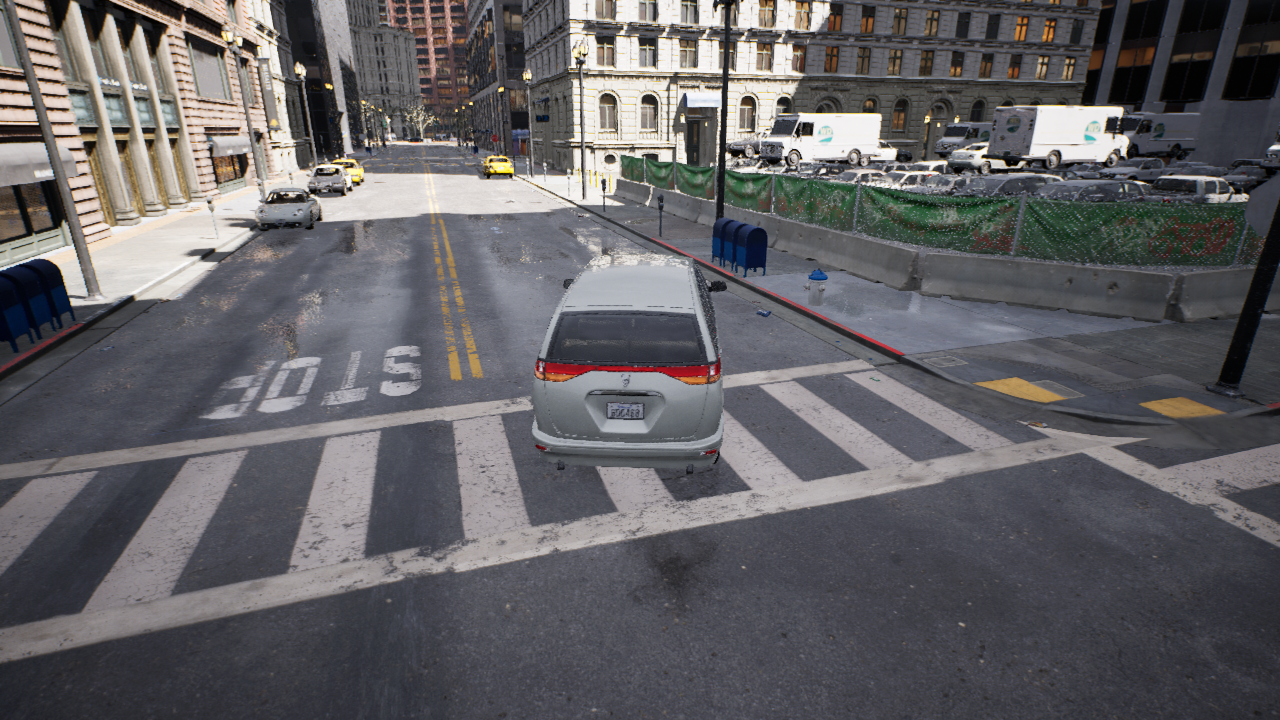
Venue: intersection
Lighting: clear day
Vehicle rig: minivan